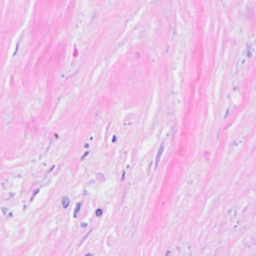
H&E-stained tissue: Breast